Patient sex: F
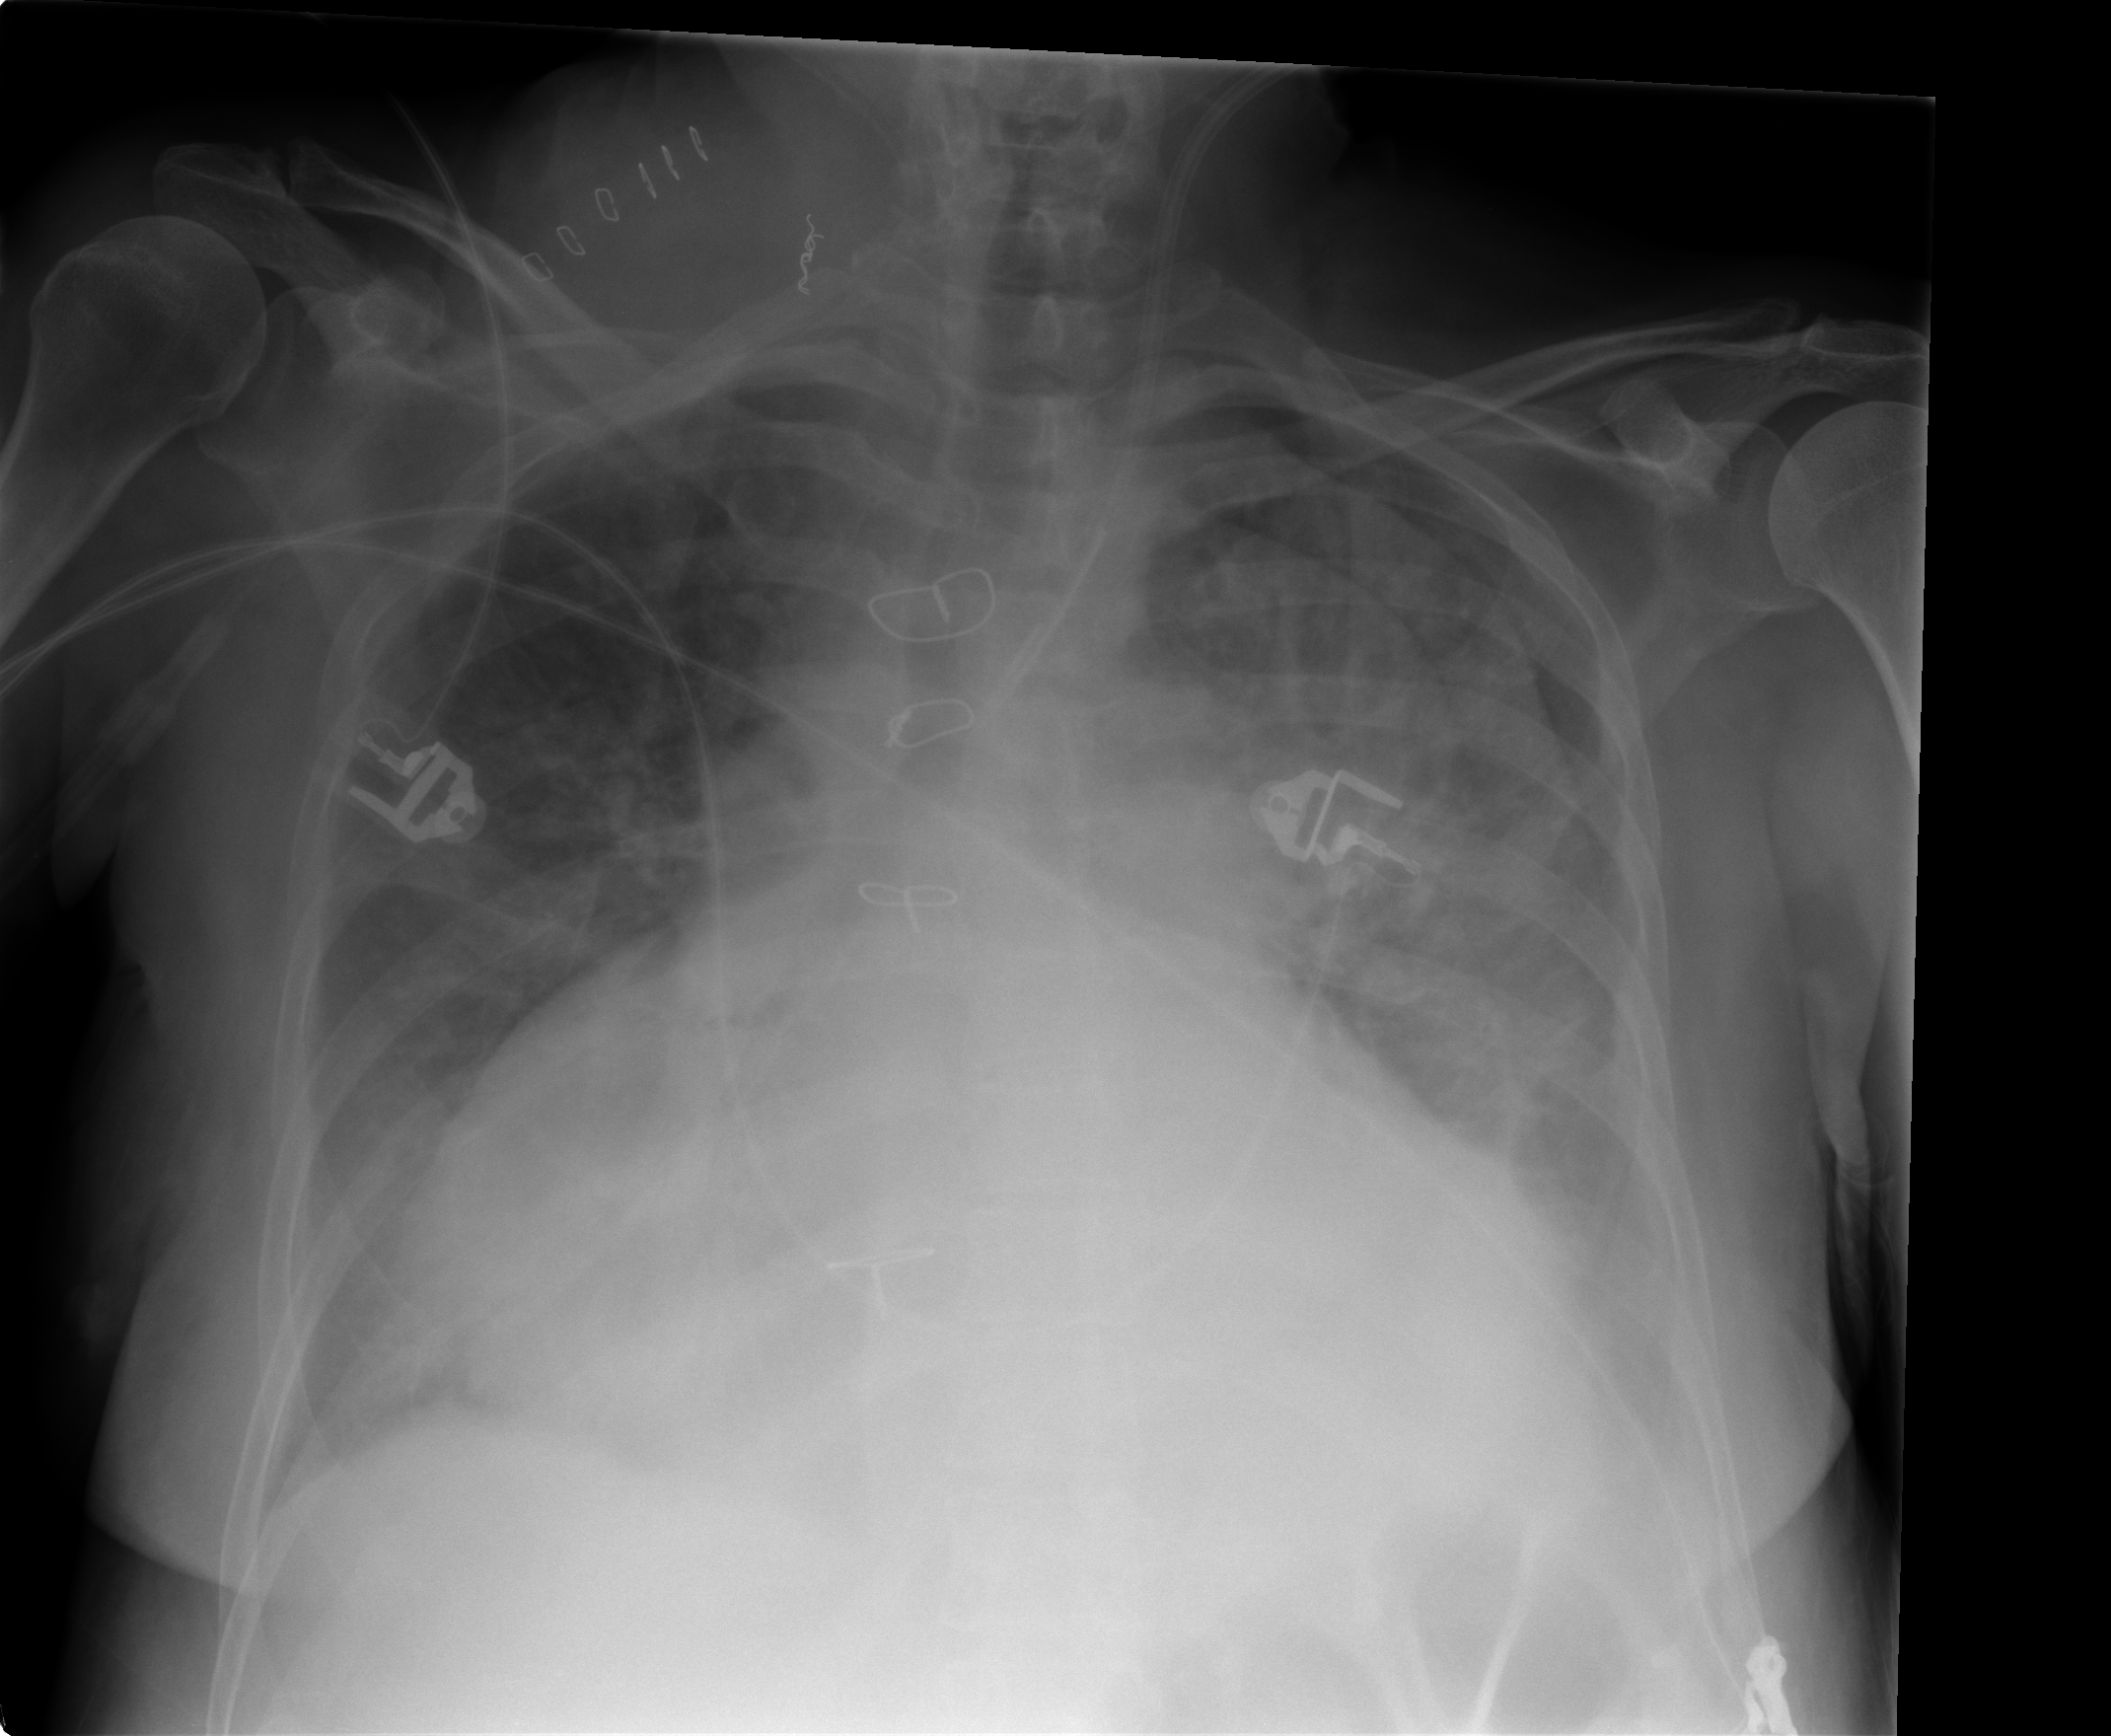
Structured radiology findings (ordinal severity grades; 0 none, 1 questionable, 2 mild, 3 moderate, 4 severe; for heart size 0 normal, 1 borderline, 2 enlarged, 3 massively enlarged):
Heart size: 3
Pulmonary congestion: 2
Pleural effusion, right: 1
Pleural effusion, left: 2
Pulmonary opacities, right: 0
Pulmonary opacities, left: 0
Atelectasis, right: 2
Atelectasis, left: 2